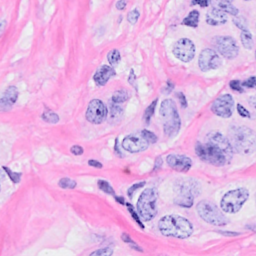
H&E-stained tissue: Breast